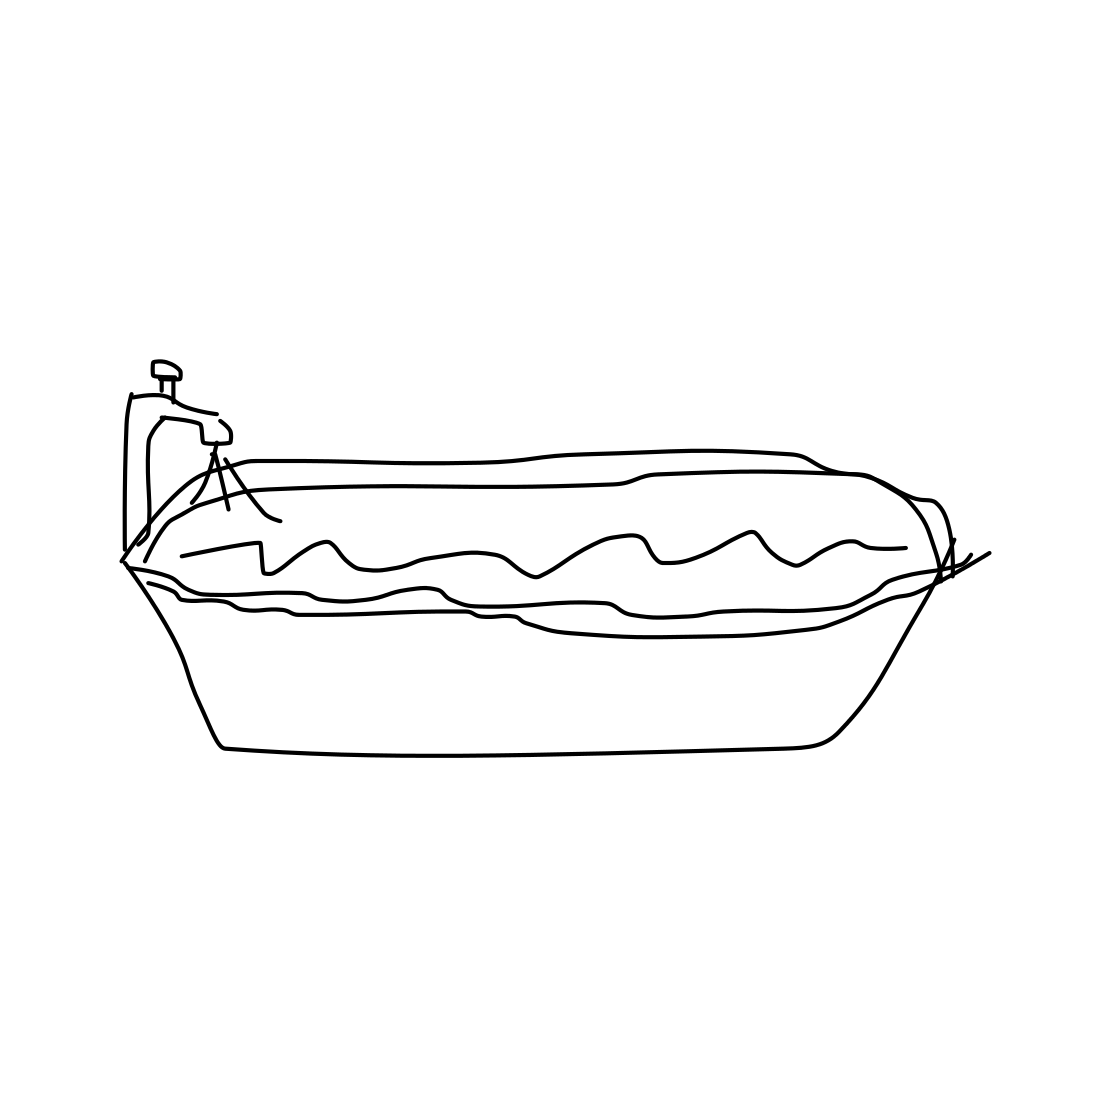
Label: bathtub